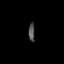
Tissue: prostate
Cell type: T cells
Senescence score: 0.3451
Nuclear area (px): 114
Mean DAPI intensity: 78.202